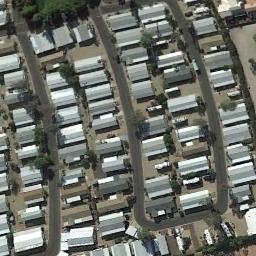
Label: mobile_home_park